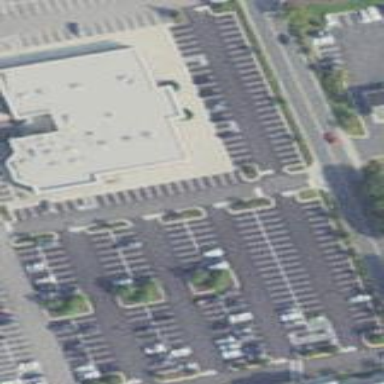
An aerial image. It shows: Commercial building.